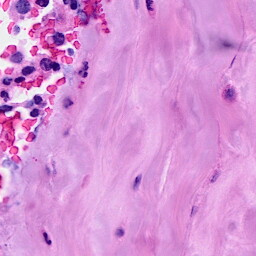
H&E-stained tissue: Breast